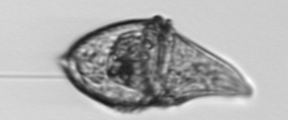
Label: Gyrodinium